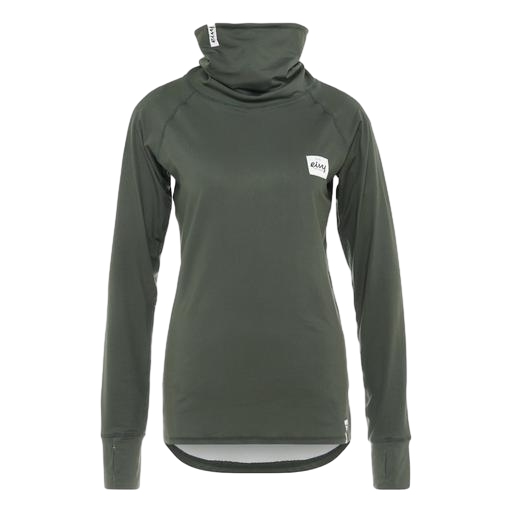
jacket hood pine, green women's infinity long-sleeve top, airtex hooded tee, white background